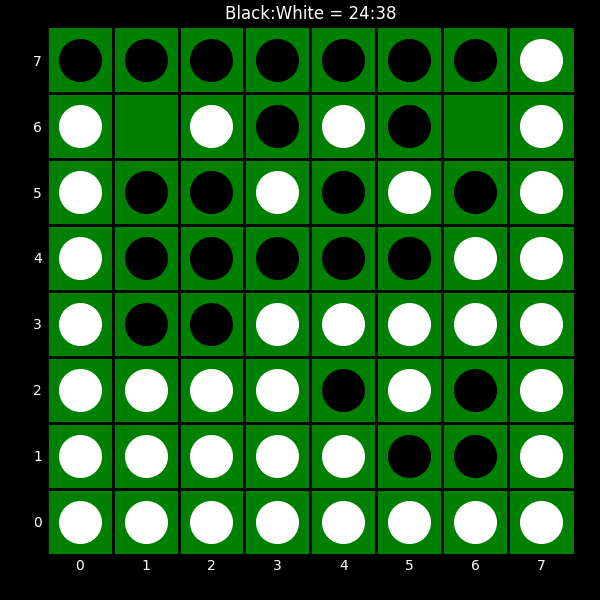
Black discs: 24
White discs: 38